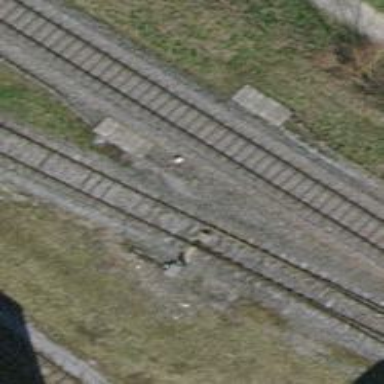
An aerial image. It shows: Railway switch.